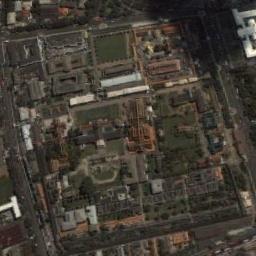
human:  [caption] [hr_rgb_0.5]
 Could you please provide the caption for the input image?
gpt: There are four trapezoidal lawns in front of the palace .

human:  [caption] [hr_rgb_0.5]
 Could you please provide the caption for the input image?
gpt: There are some trees near the palace .

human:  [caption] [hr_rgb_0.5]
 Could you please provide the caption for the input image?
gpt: The palace has some palaces of different colors and shapes .

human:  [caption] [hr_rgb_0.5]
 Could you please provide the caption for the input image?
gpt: The palace is surrounded by buildings and trees .

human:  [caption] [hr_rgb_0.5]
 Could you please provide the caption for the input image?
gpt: There are brown buildings and black buildings in the palace .